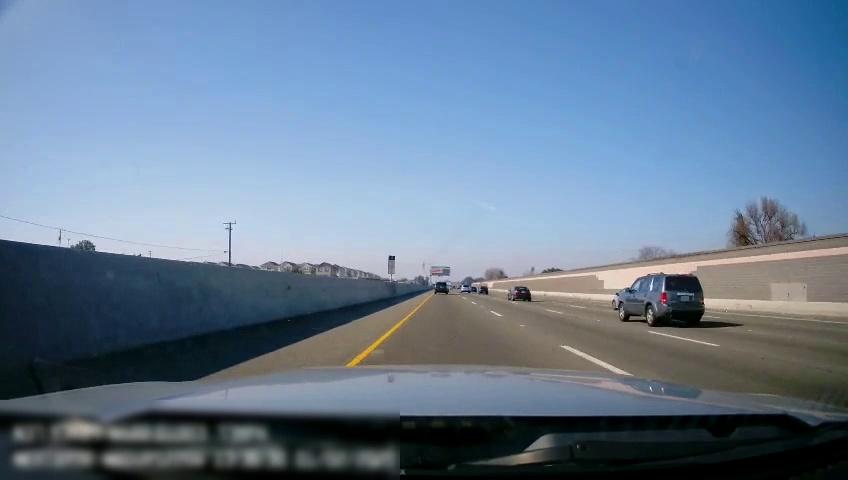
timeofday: Day
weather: Sunny
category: Drivable Space
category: Vehicles | SUV
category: Vehicles | SUV
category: Vehicles | Car
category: Vehicles | Bus
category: Vehicles | Car
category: Vehicles | Car
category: Lanes | Current Lane
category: Lanes | Current Lane
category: Lanes | Alternate Lane
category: Lanes | Alternate Lane
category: Lanes | Alternate Lane
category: Lanes | Opposite Lane